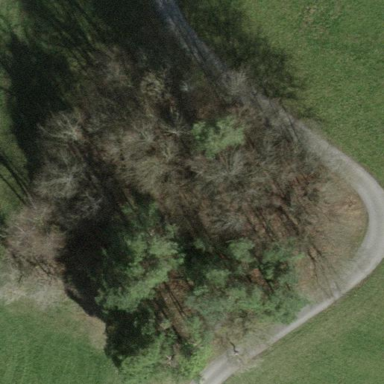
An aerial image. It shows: Mixed woodland area with various types of leaves.